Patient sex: M
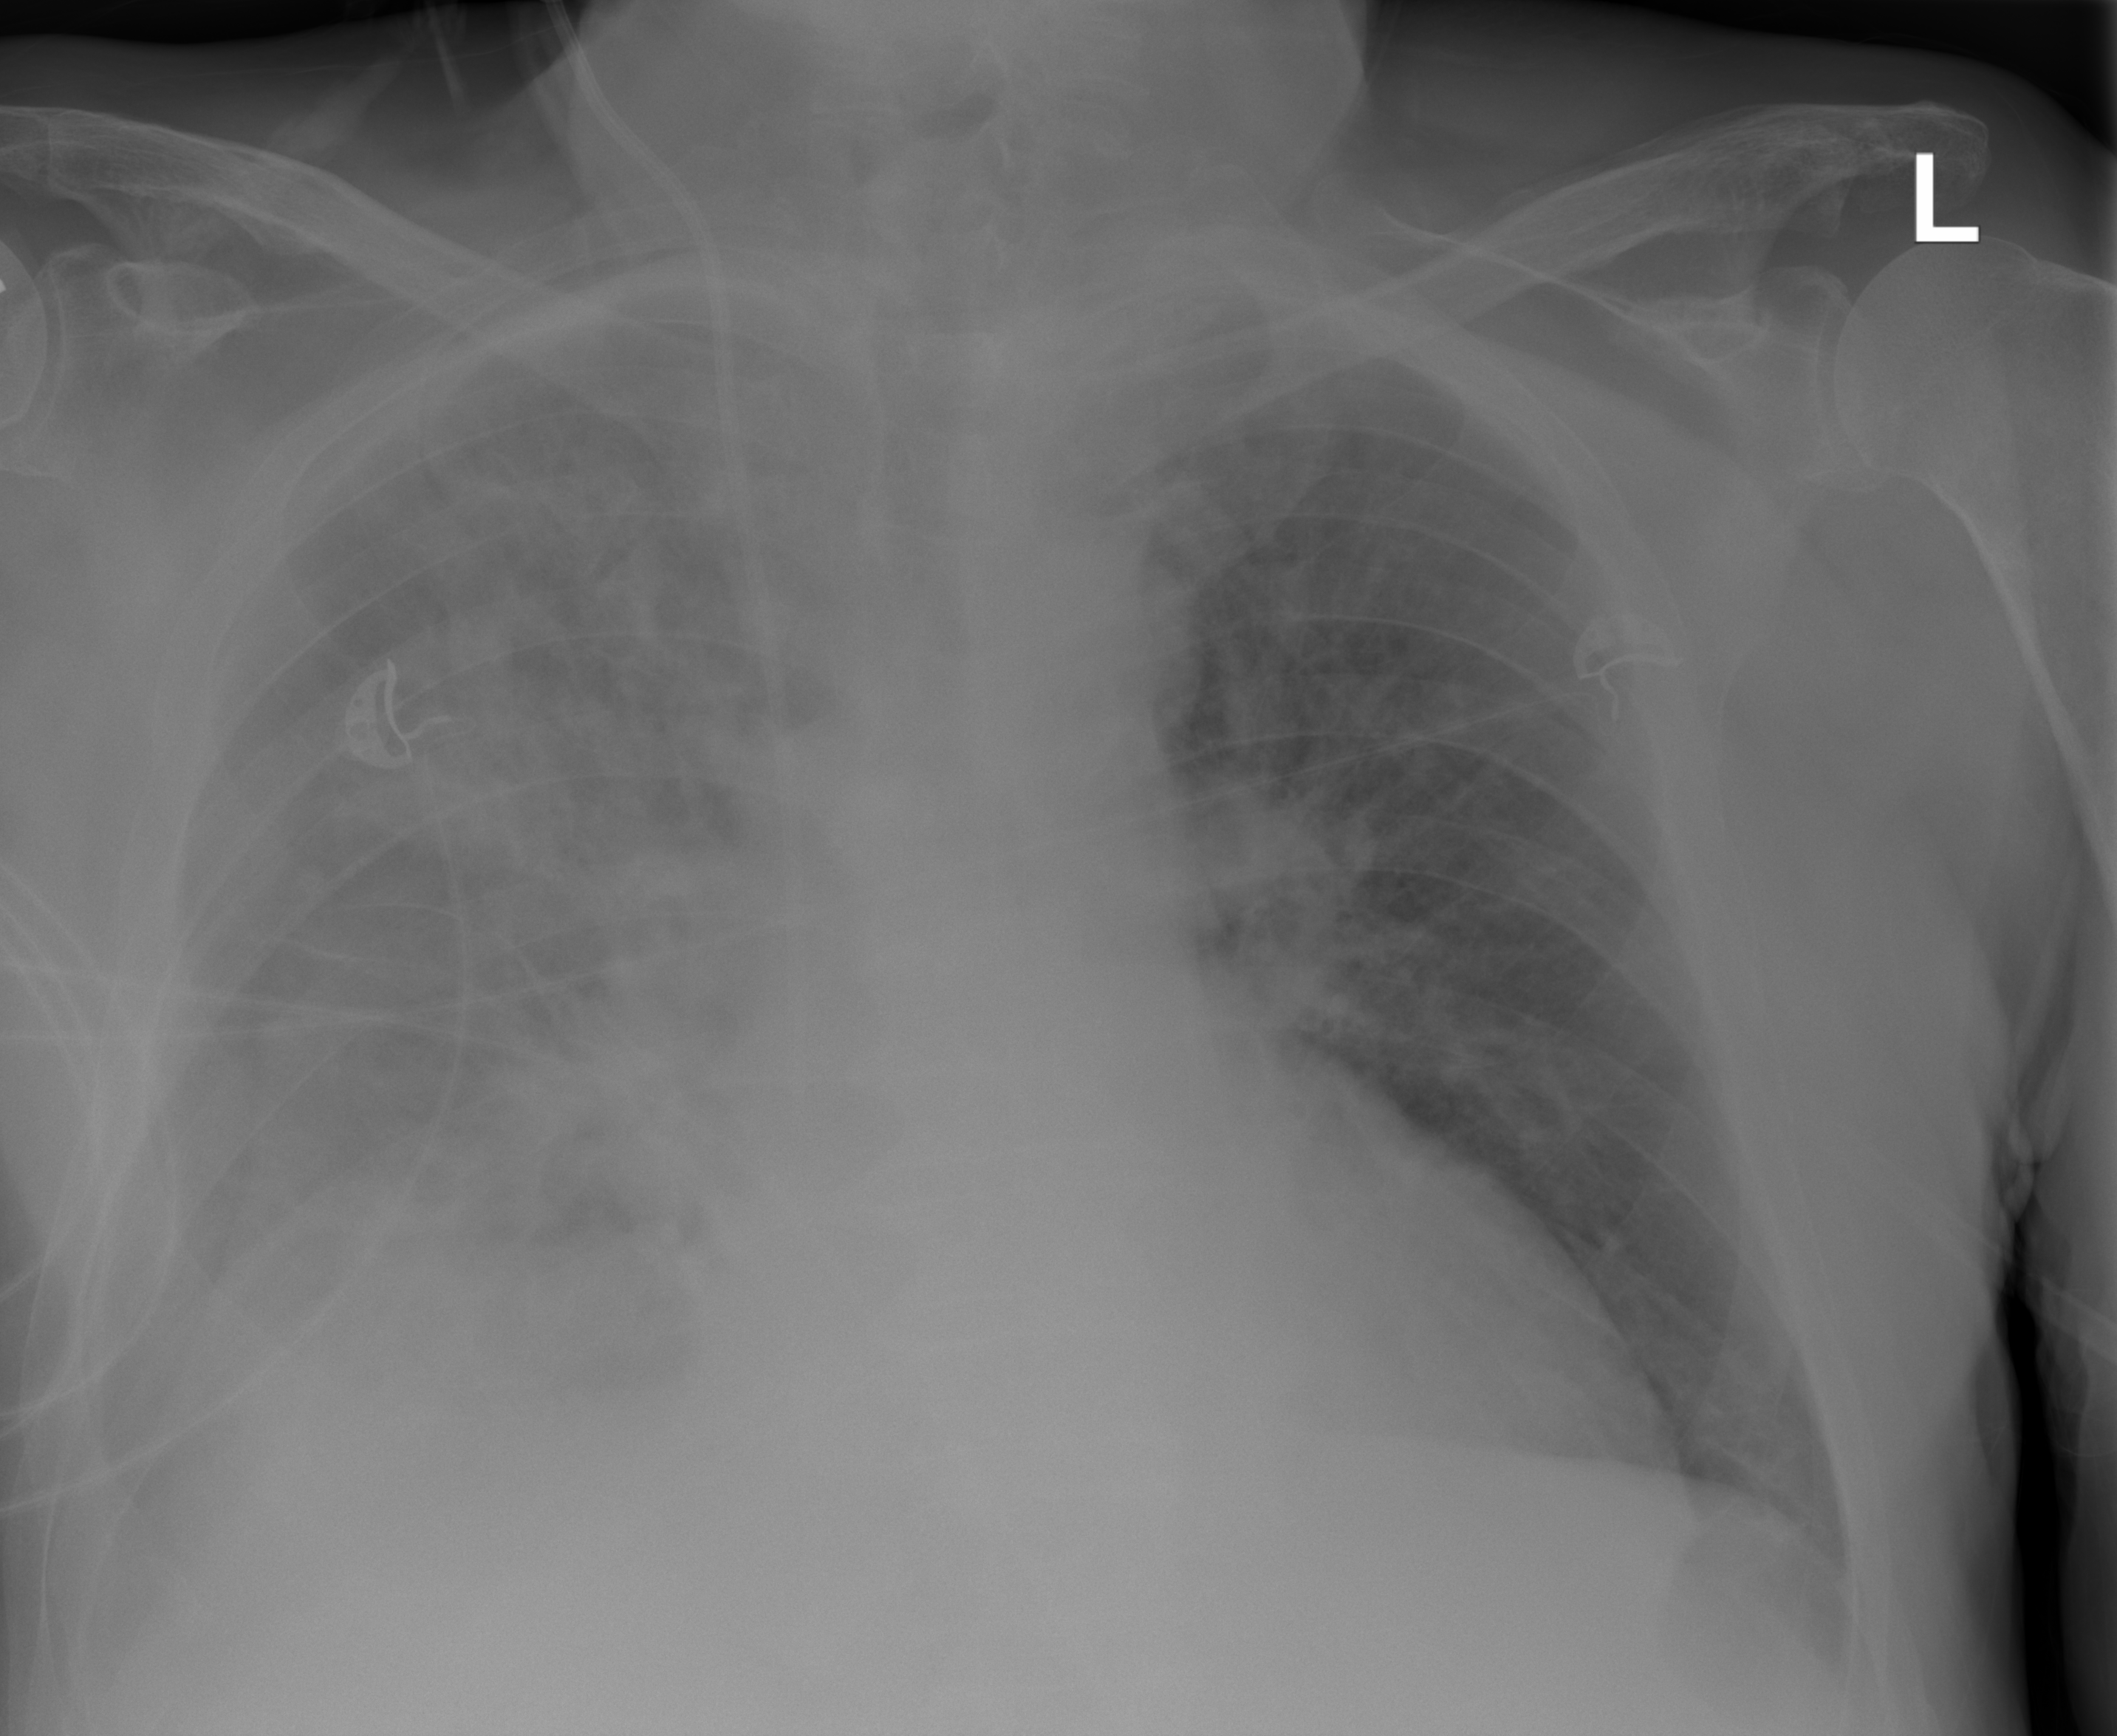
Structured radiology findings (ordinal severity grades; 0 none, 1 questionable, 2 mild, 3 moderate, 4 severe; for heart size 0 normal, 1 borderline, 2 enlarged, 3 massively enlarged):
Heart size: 2
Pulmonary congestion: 3
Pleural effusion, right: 3
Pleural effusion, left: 0
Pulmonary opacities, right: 4
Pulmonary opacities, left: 2
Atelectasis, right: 3
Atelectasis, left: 3